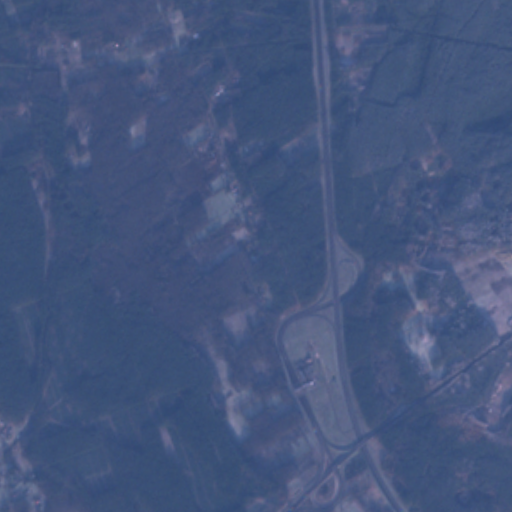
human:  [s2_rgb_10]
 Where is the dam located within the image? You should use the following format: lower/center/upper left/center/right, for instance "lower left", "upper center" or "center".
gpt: The dam is located in the lower left of the image.
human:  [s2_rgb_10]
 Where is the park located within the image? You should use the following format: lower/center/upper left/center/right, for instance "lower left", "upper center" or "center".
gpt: The park is located in the upper right of the image.
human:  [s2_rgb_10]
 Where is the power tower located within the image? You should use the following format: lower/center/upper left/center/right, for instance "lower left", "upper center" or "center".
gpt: The power tower is located in the upper of the image.
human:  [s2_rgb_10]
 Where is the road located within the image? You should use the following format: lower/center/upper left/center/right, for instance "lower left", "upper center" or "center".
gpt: There is no road in the image.